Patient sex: F
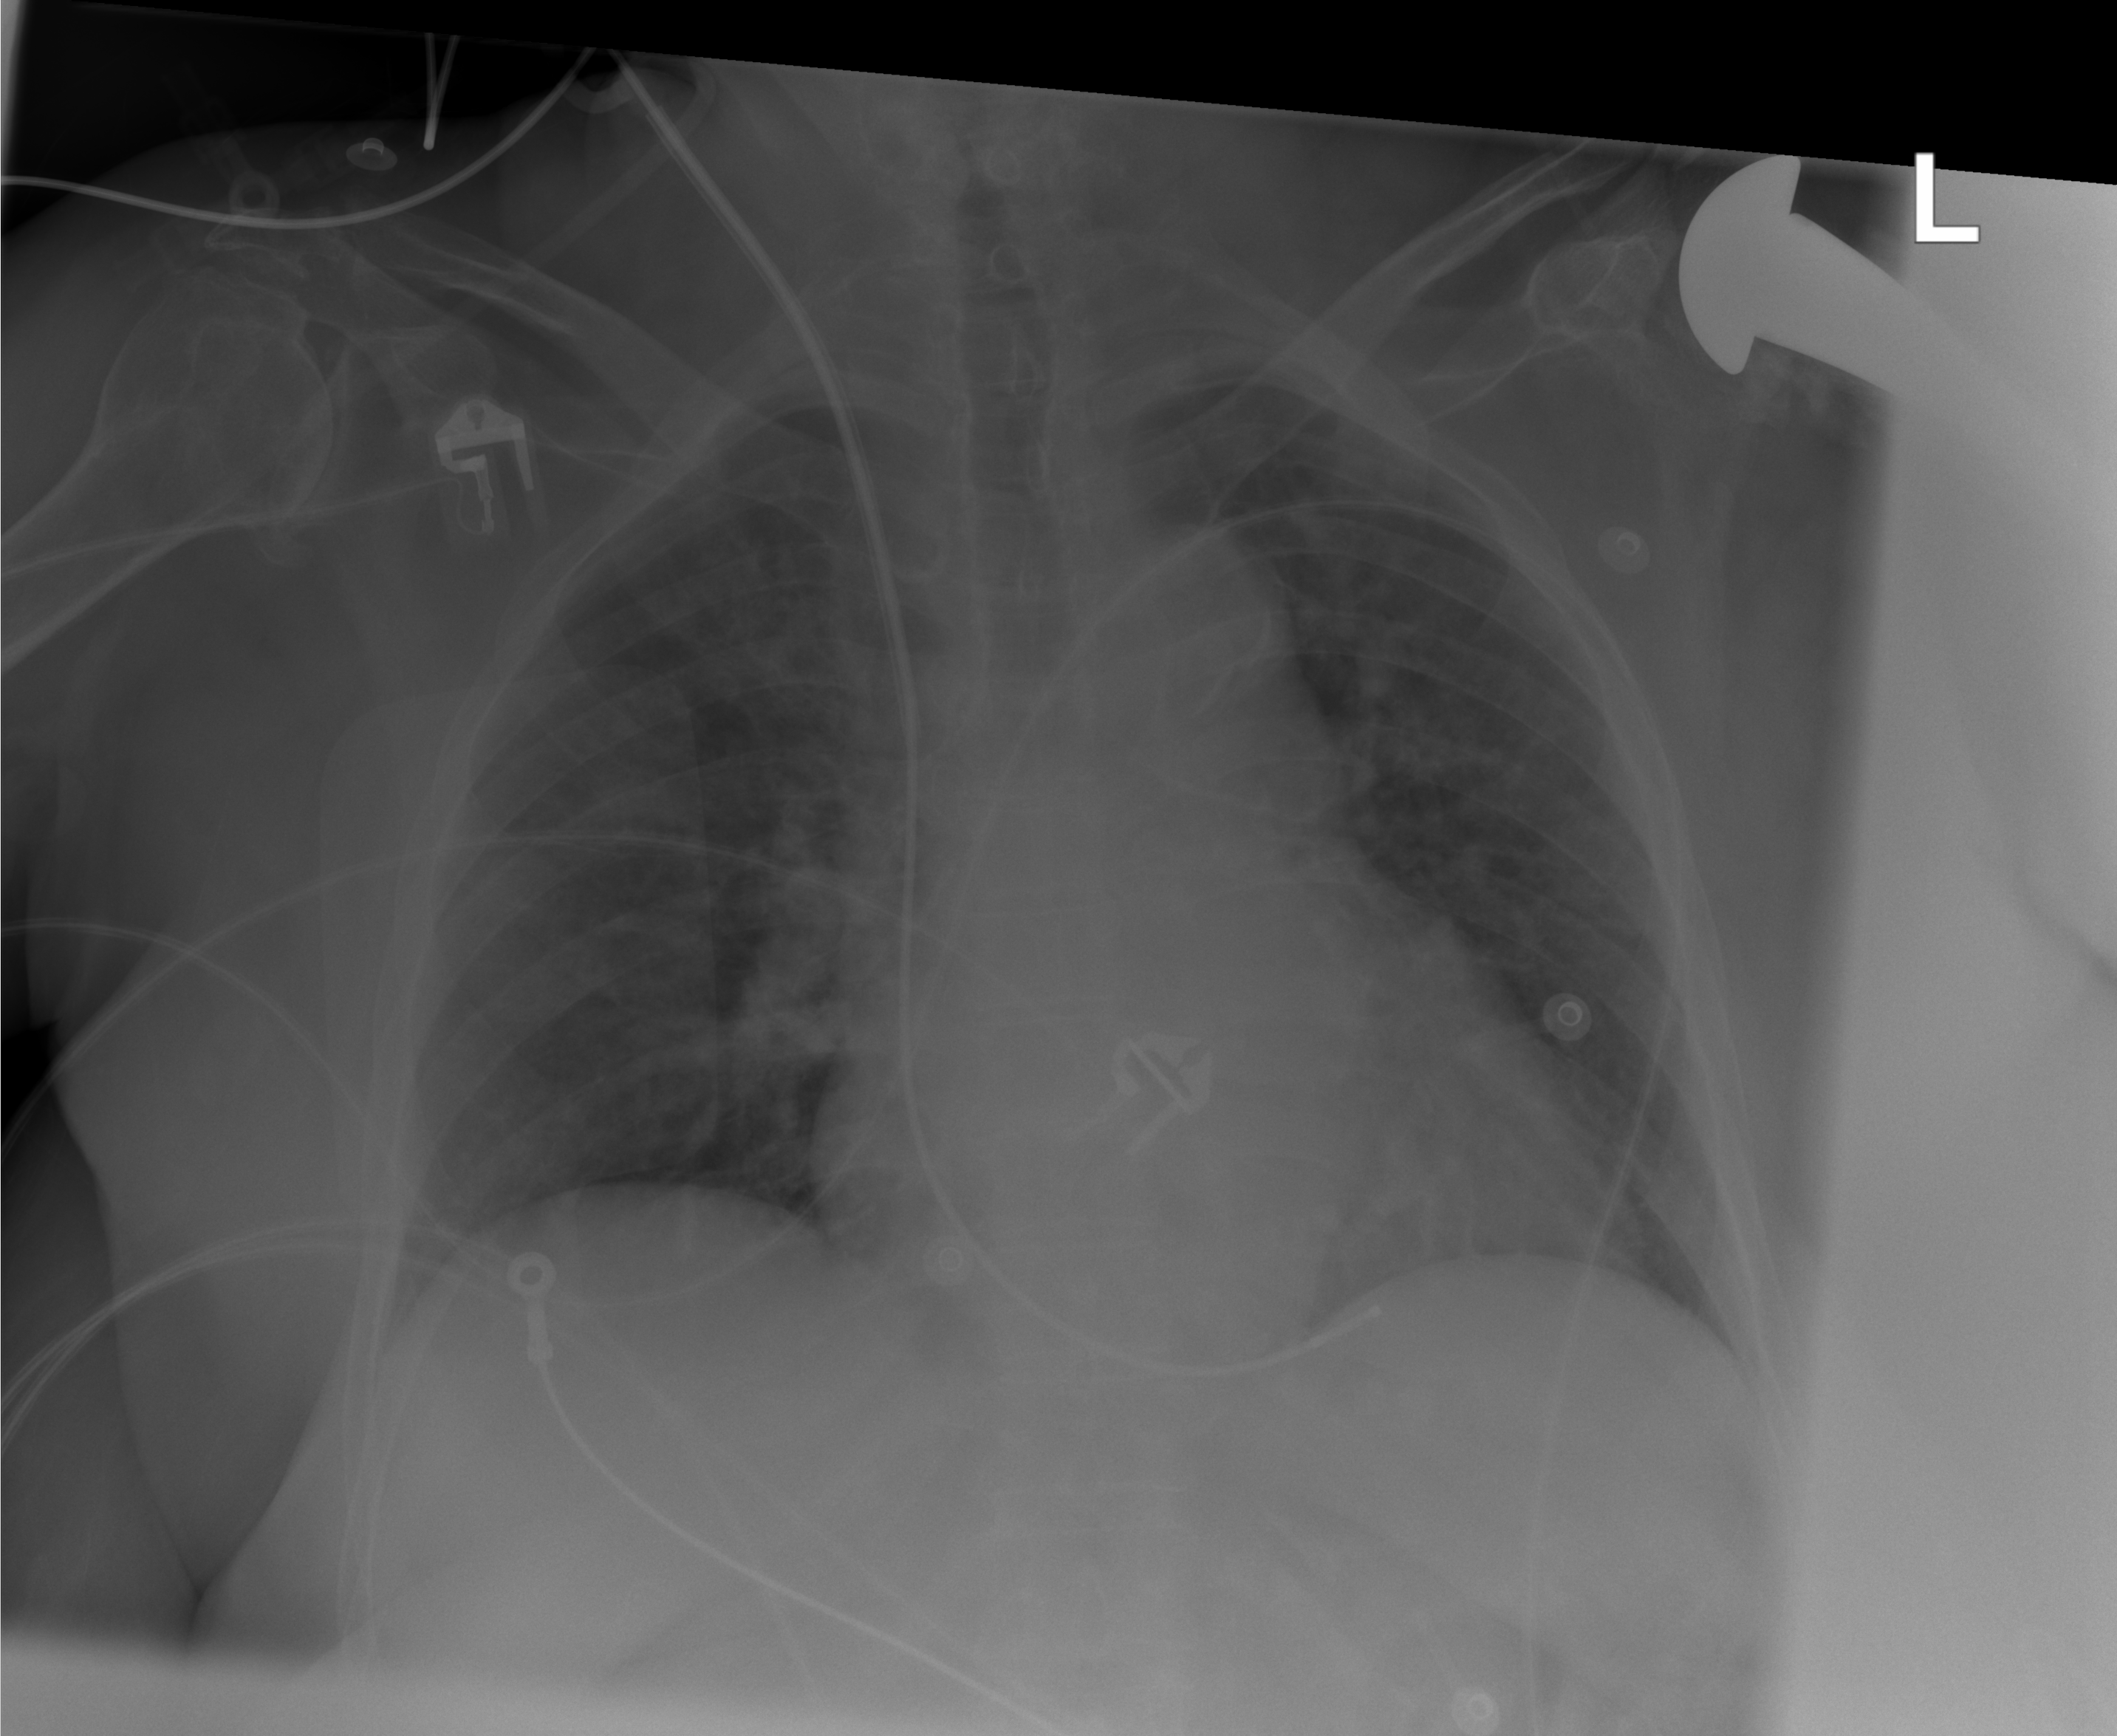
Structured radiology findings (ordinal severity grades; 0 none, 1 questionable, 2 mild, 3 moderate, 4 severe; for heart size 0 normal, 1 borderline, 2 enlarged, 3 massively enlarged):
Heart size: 0
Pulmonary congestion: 1
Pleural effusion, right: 0
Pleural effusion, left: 0
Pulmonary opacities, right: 0
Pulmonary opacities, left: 0
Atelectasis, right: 0
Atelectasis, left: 0